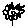
Label: flower